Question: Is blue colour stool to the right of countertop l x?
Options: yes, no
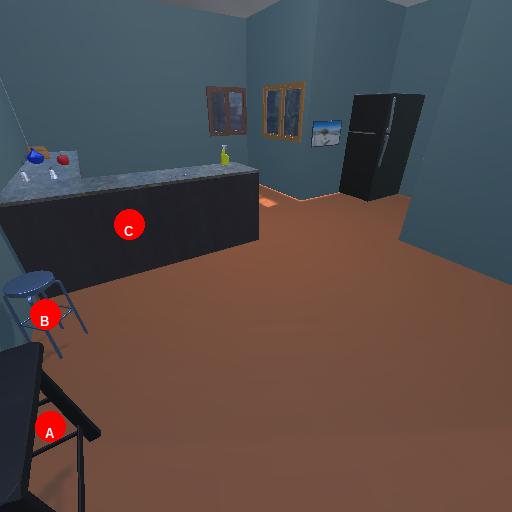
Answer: yes